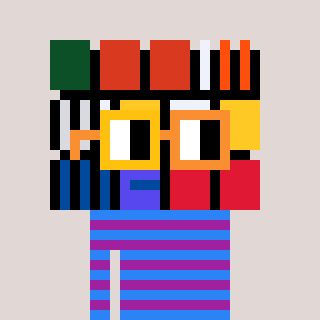
a pixel art character with square yellow and orange glasses, a abstract-shaped head and a magenta-colored body on a warm background